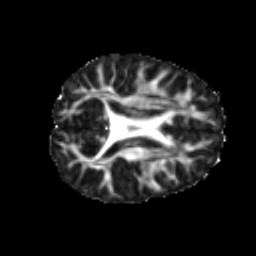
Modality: FA
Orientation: axial
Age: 13
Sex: male
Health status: ill
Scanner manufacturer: ge
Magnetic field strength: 3 T
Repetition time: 6.752 s
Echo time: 0.079 s